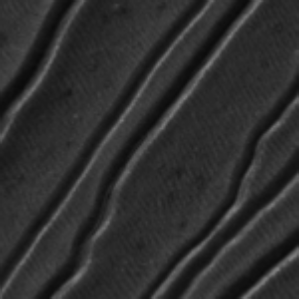
Label: frost